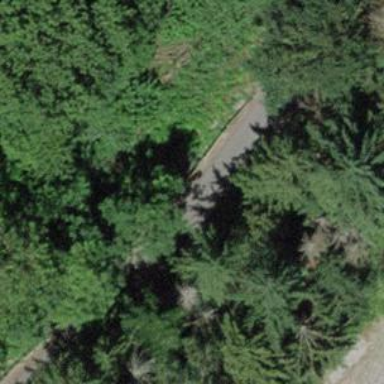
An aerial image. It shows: Asphalt path along abandoned railway embankment.